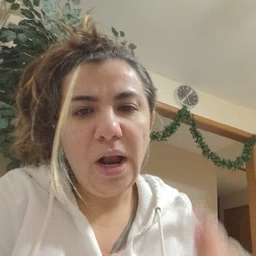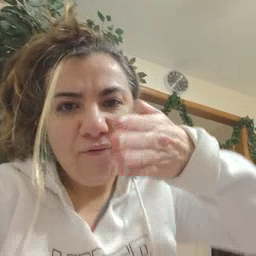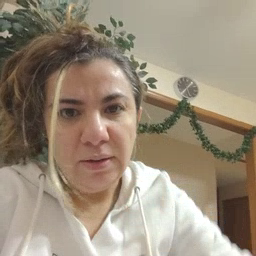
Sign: after